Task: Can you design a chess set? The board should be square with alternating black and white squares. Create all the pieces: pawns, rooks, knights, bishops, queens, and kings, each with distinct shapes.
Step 723:
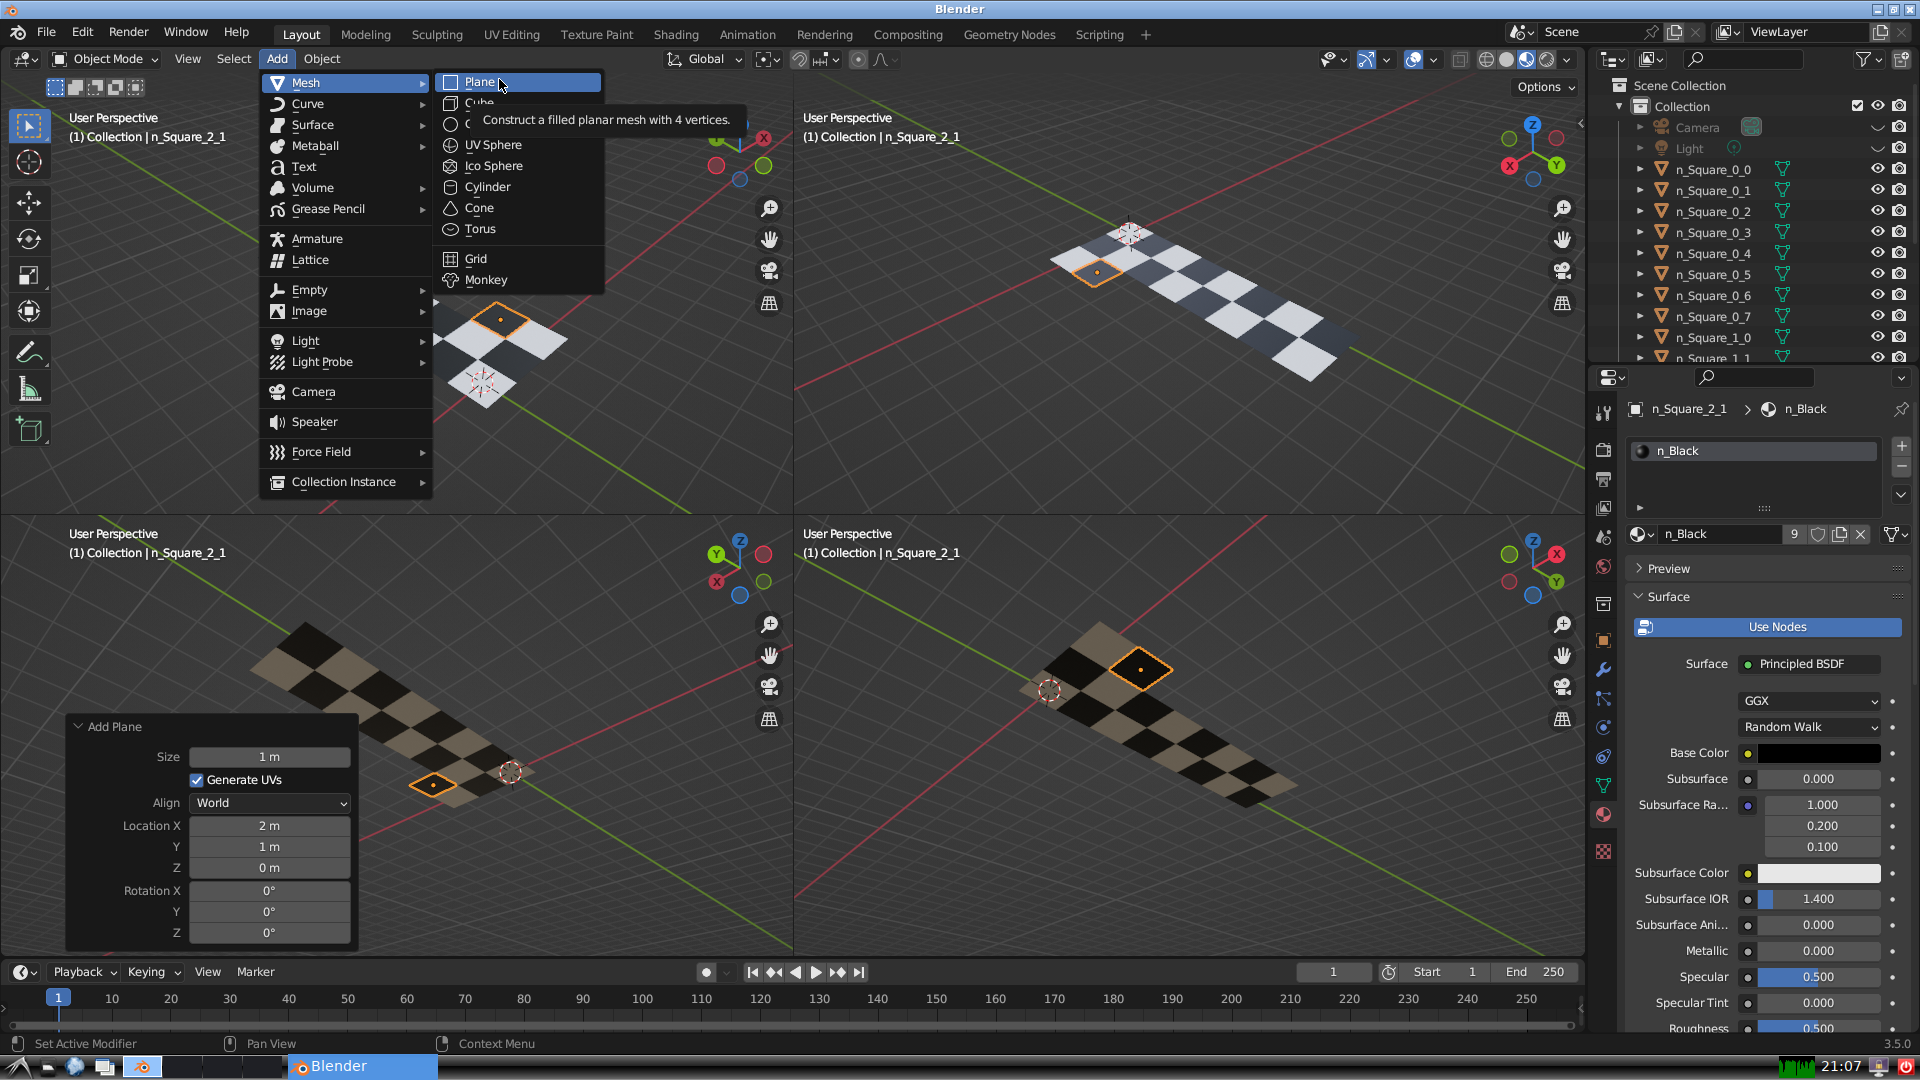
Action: click: no